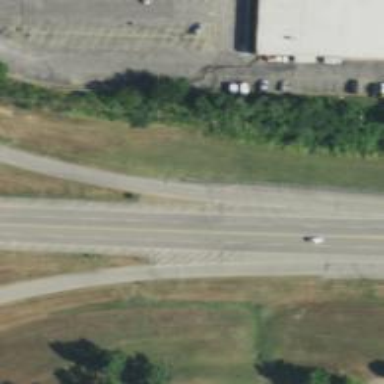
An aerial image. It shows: Trunk link highway.